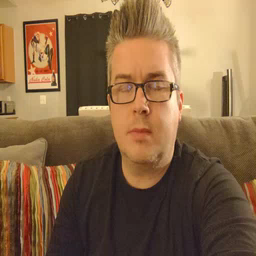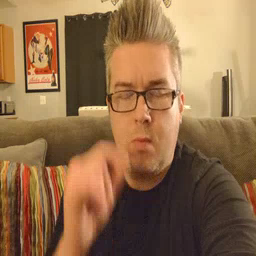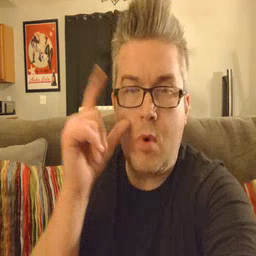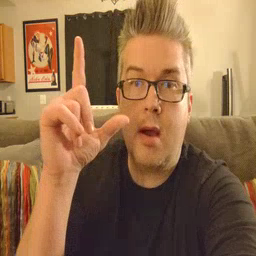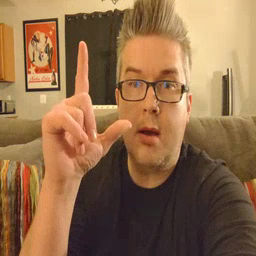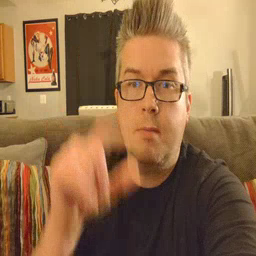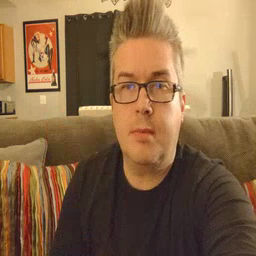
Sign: wake